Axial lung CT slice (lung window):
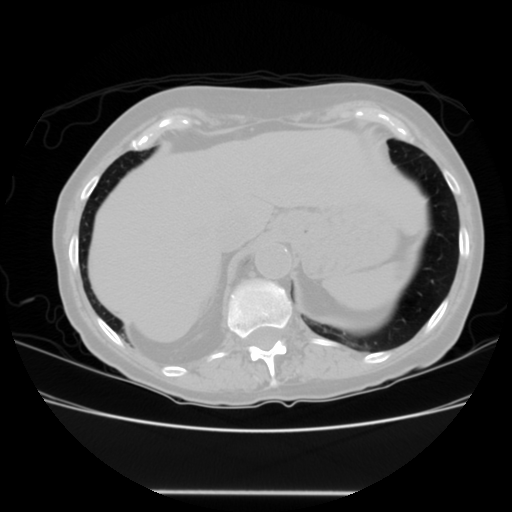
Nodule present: no